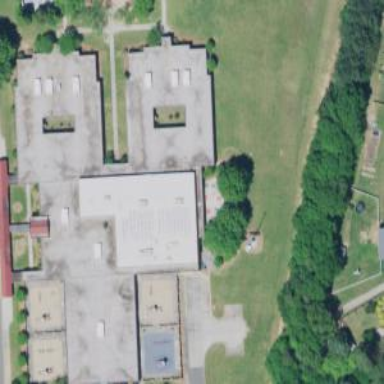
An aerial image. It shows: School.